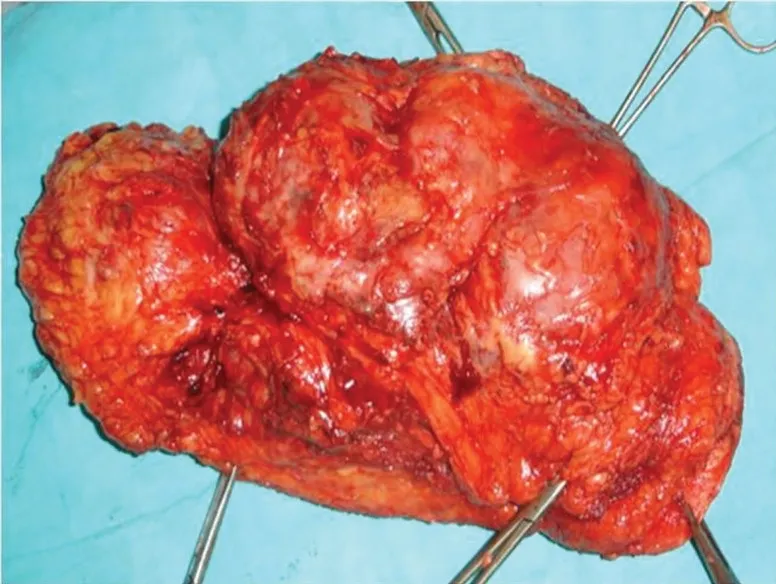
Macroscopic features of excised specimen.
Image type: medical_photograph (other_medical_photograph)